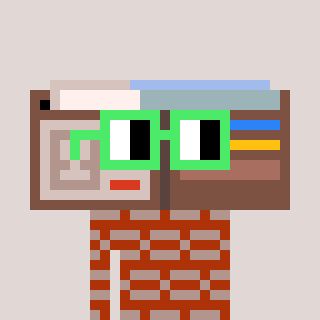
a pixel art character with square light green glasses, a wallet-shaped head and a hotbrown-colored body on a warm background